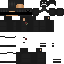
A female skeleton skin with dark skin, wearing brown helmet dressed in a black robe top and black pants, featuring a closed mouth.